Field crop: maize
Growth stage: 2
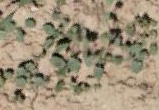
Species: convolvulus